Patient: sex M, age 61
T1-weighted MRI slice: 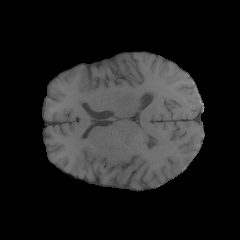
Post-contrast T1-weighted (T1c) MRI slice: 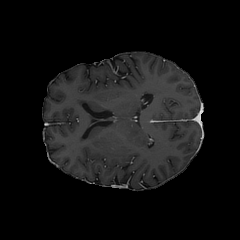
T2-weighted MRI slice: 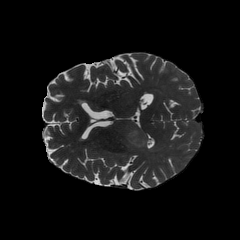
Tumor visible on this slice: yes
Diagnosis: Glioblastoma, IDH-wildtype
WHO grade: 4